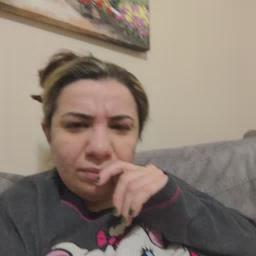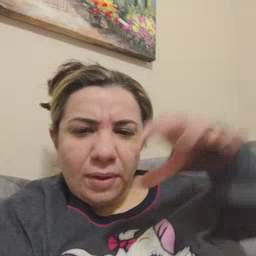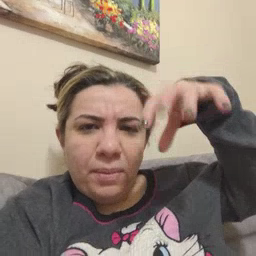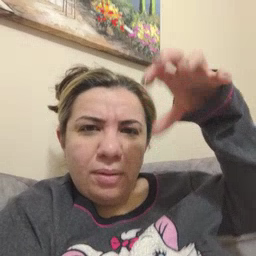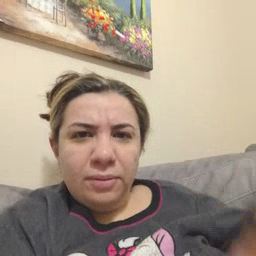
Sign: rain